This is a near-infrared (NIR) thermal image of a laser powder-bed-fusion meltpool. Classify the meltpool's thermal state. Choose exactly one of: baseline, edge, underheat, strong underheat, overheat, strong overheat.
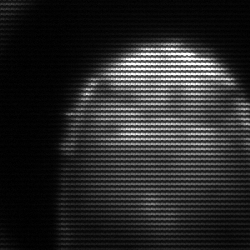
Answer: edge